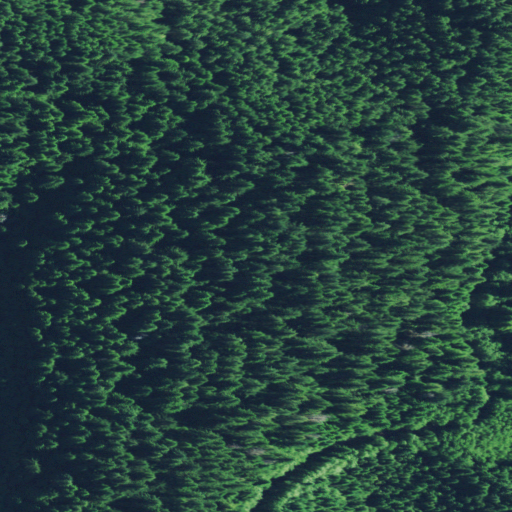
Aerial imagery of mountain in Oregon named Doty Hill containing evergreen forest, mixed forest, and open development